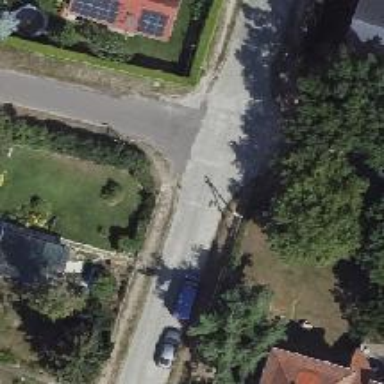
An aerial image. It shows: Residential road.